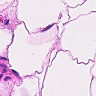
Metastatic tissue present: no